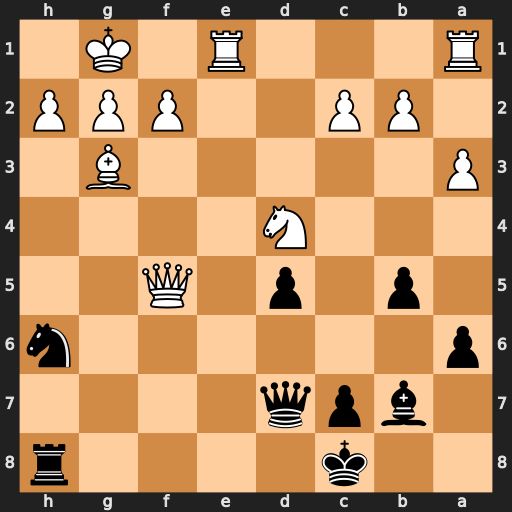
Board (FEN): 2k4r/1bpq4/p6n/1p1p1Q2/3N4/P5B1/1PP2PPP/R3R1K1
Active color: b
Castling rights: -
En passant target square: -
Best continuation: Nxf5 Nxf5 Qxf5